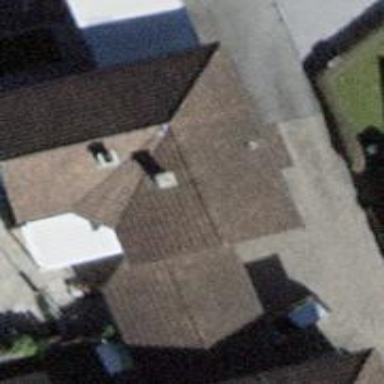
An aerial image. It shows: Garage.